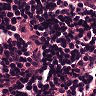
Metastatic tissue present: no